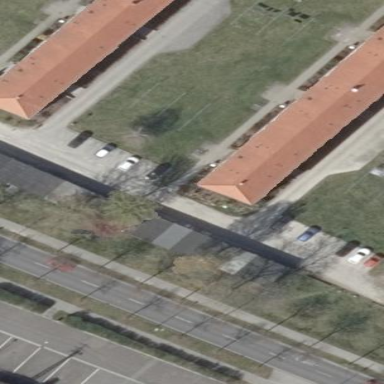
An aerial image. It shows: Group of garages.